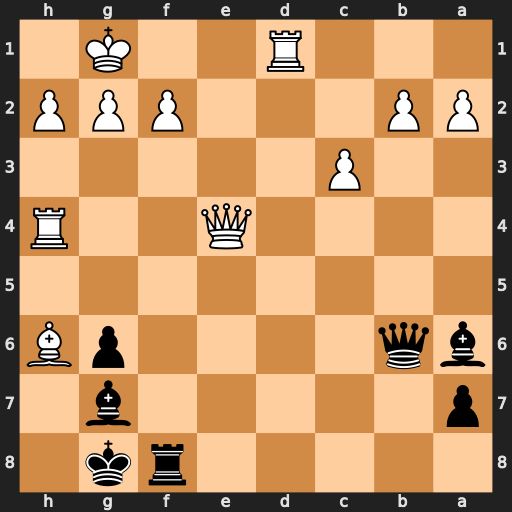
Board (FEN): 5rk1/p5b1/bq4pB/8/4Q2R/2P5/PP3PPP/3R2K1
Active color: b
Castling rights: -
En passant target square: -
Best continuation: Qxf2+ Kh1 Qf1+ Rxf1 Rxf1#